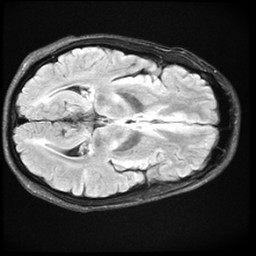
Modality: FLAIR
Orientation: axial
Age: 26
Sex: male
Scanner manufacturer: ge
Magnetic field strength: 3 T
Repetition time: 11 s
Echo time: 0.1497 s